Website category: auto
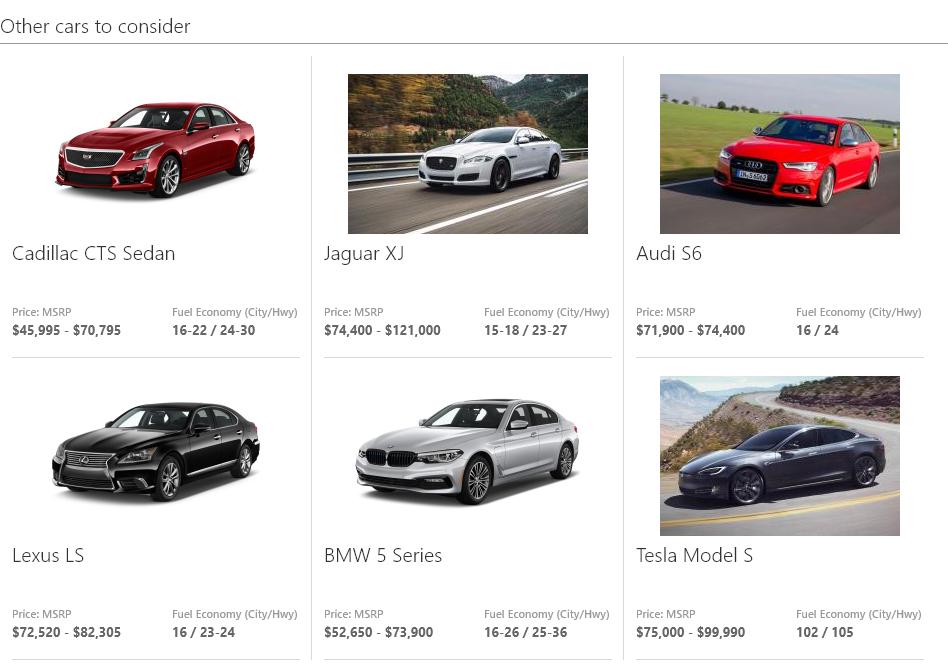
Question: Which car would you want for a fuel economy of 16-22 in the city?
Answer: Cadillac CTS Sedan

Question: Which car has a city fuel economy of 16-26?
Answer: BMW 5 Series

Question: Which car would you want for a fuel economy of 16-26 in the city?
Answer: BMW 5 Series

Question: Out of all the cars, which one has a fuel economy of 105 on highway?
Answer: Tesla Model S

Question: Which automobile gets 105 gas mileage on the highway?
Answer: Tesla Model S

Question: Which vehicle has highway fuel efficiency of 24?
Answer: Audi S6

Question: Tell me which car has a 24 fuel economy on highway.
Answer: Audi S6

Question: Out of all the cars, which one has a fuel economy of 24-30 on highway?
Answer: Cadillac CTS Sedan

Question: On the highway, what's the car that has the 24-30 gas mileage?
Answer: Cadillac CTS Sedan

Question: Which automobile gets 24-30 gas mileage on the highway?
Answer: Cadillac CTS Sedan

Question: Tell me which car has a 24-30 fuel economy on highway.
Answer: Cadillac CTS Sedan

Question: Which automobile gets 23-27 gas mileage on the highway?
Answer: Jaguar XJ

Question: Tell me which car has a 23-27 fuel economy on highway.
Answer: Jaguar XJ

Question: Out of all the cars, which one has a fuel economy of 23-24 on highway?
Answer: Lexus LS

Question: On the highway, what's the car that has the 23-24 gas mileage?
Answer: Lexus LS

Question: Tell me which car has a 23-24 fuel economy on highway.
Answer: Lexus LS

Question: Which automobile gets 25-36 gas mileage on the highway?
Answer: BMW 5 Series